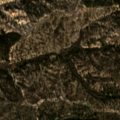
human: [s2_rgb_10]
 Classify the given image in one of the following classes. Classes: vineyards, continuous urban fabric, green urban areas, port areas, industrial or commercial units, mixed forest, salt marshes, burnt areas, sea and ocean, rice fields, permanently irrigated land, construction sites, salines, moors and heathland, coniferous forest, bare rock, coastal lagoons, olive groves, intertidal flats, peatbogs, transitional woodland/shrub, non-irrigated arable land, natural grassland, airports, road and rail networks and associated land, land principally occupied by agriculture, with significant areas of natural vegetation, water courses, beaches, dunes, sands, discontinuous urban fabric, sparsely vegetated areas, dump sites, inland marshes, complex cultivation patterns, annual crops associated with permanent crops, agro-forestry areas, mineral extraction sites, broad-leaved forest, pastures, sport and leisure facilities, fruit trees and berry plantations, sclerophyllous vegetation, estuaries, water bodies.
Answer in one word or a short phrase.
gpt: broad-leaved forest, mixed forest